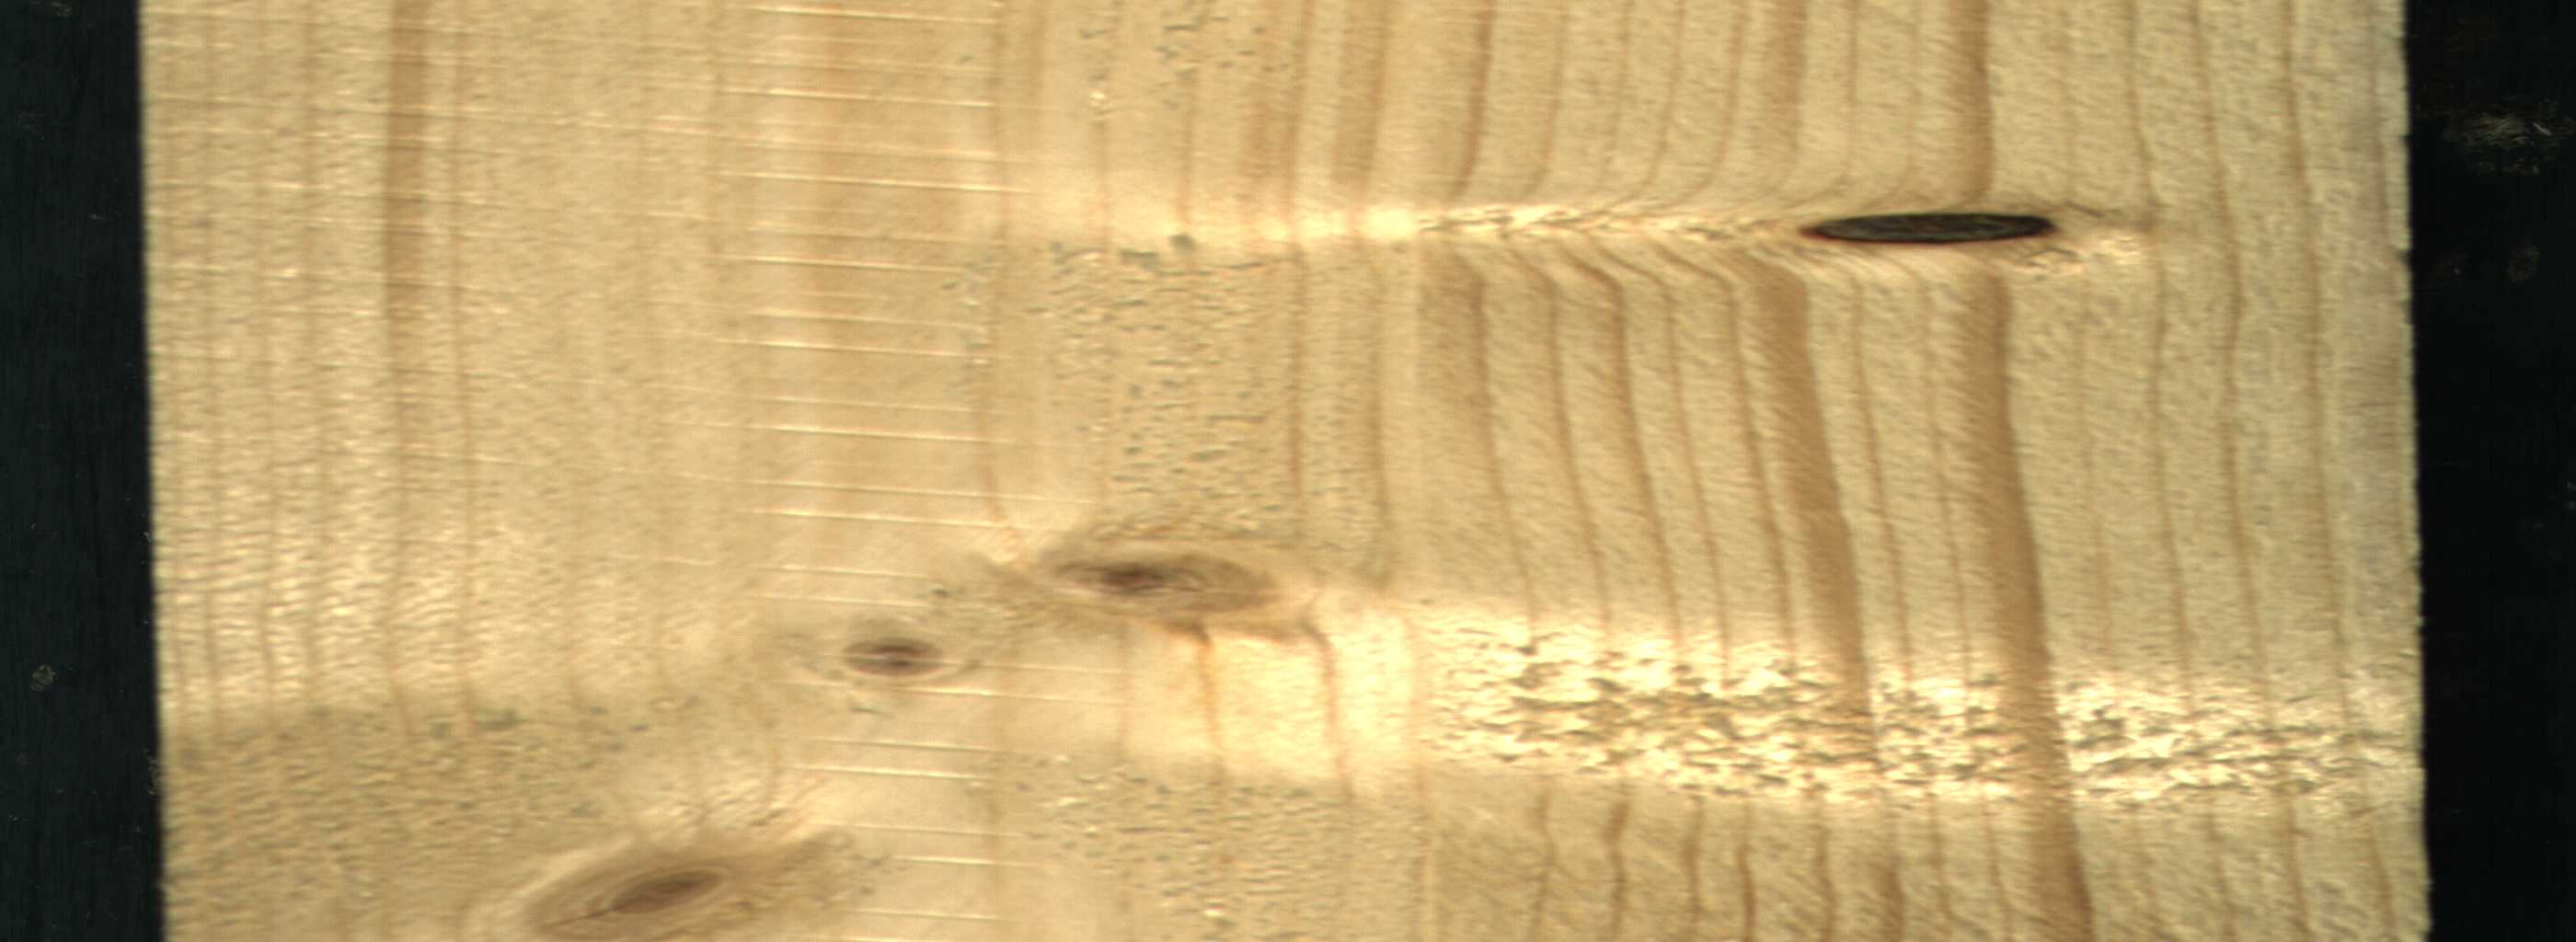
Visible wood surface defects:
Quartzity
knot_with_crack
Dead_Knot
Live_Knot
Live_Knot